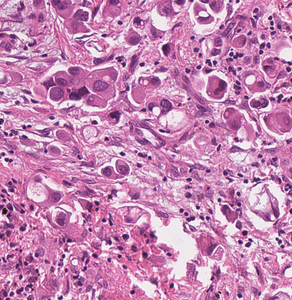
Tumor epithelial tissue: yes
Tumor-associated stroma tissue: yes
Normal tissue: no